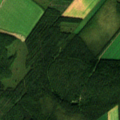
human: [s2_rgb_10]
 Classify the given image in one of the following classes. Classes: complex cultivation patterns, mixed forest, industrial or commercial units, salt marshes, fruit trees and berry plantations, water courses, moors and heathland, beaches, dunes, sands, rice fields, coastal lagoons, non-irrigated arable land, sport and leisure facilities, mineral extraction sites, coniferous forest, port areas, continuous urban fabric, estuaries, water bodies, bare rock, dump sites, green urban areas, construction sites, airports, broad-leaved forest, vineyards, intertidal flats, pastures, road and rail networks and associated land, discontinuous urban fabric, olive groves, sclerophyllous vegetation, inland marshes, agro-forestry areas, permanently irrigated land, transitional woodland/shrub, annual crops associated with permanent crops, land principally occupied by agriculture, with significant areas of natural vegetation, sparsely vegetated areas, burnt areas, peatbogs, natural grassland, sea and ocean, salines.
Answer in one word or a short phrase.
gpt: non-irrigated arable land, coniferous forest, mixed forest